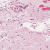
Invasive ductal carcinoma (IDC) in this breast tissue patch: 0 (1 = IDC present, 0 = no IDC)